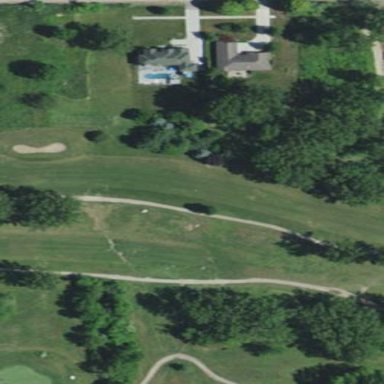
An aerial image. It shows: Golf fairway surrounded by grass.